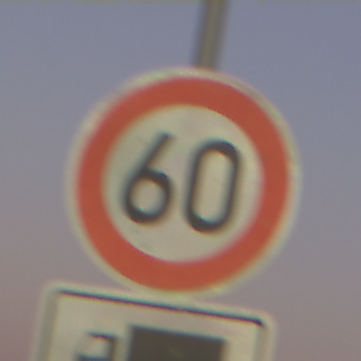
Verkehrszeichen: Geschwindigkeit60
Zusatzzeichen unten: HinweisDurchSinnbild7
Umgebung: Outdoor, Nature
Tageszeit: Dusk
Wetter: Clear
Licht: Natural
Jahreszeit: NotSpecified
Kontrast: LowContrast